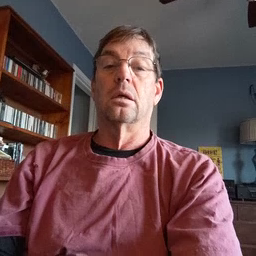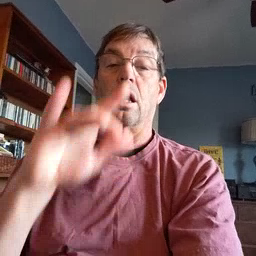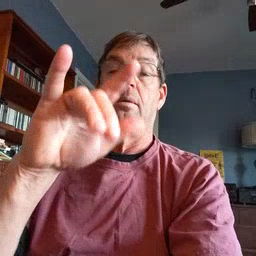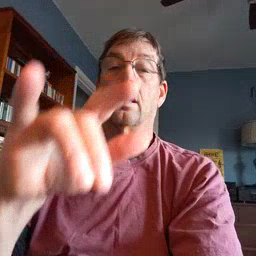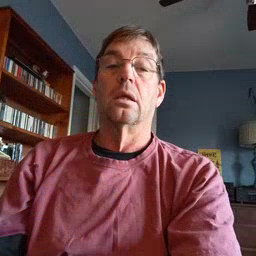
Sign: airplane